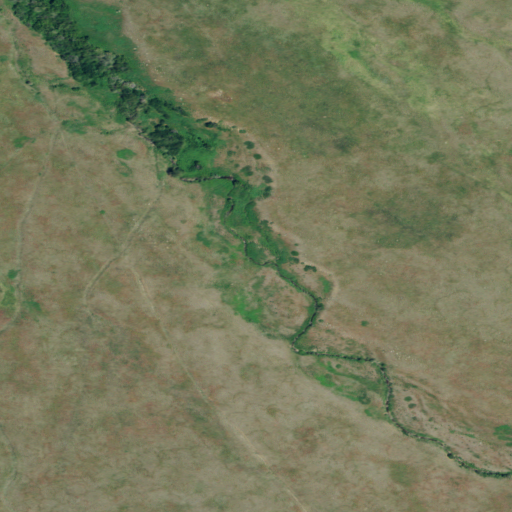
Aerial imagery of valley in Montana named Log Gulch containing grassland and shrub